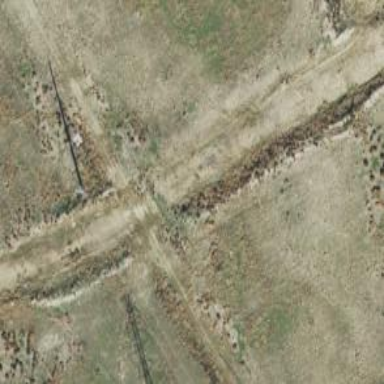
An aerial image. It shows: Well-maintained track road of grade 1.